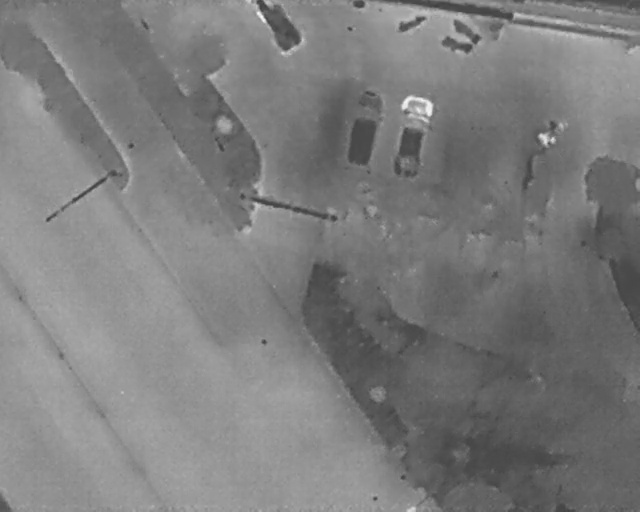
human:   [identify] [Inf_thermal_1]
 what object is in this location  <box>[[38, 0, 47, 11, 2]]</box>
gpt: <ref>1 large car at the top</ref>